Question: I need to get the sorted dates by query in SQLite that are in timestamp format
I tried this query but not works well
'''
SELECT * FROM allmessages WHERE TIMESTAMP <= DATE('now','-365 day') AND TIMESTAMP >= DATE('now') order by TIMESTAMP DESC
'''
I need sorted dates like

Sory for bad english...
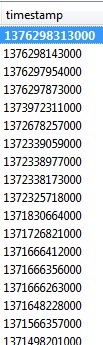
Answer: Here's what I've got:
'''
SELECT *
FROM allmessages
WHERE timestamp <= strftime('%s', 'now')*1000
AND timestamp >= strftime('%s', 'now', '-365 days')*1000;
'''
Some caveats:
Your timestamps seem to be in milliseconds since the epoch? I'm multiplying SQLite's internal timestamps by 1000 to reflect that.
You want dates between today and one year ago (2012)? If so, the above query is fine; if you wanted dates from today to one year from now (2014), flip the comparison operators.
I'm using SQLite's internal 'rowid' column; you can move this to other databases by substituting that for your own id column.
<URL>